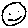
Label: smiley face